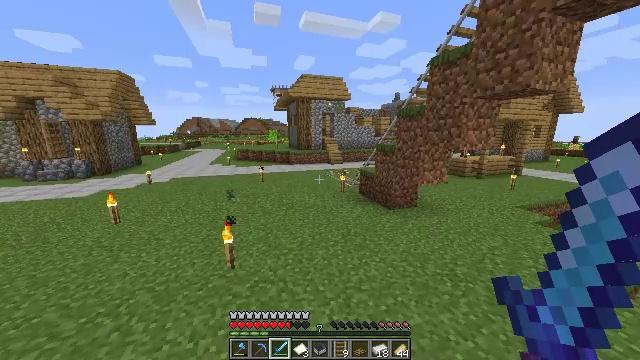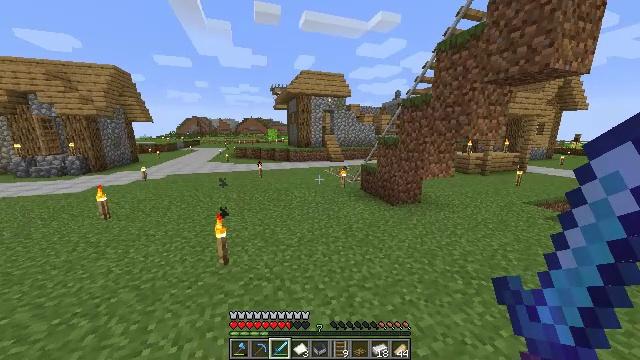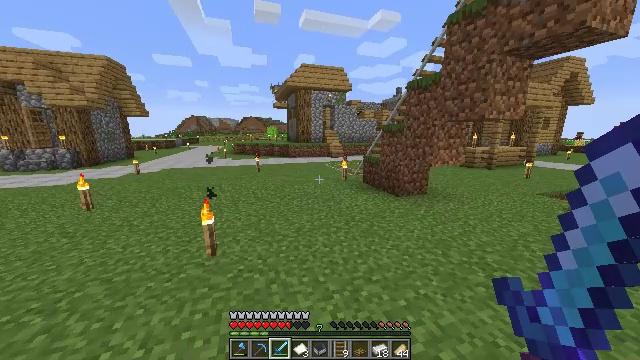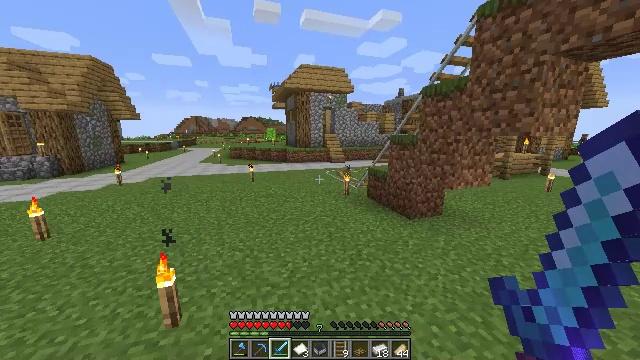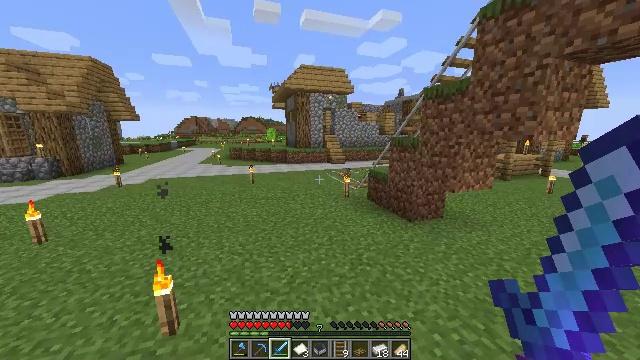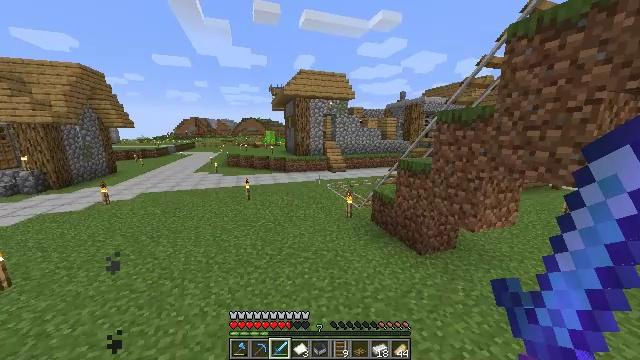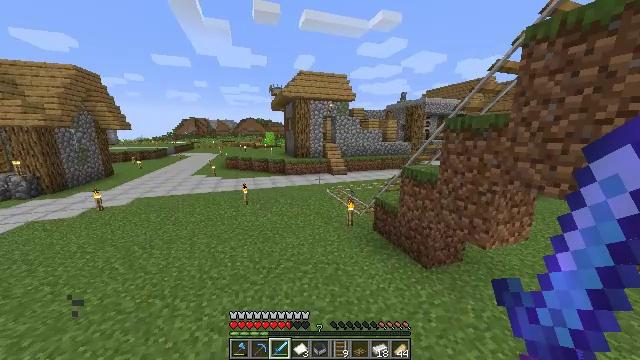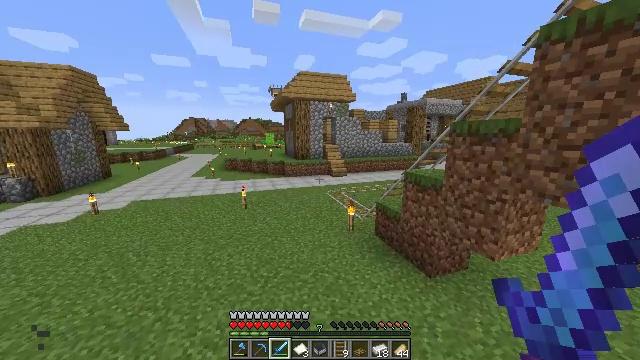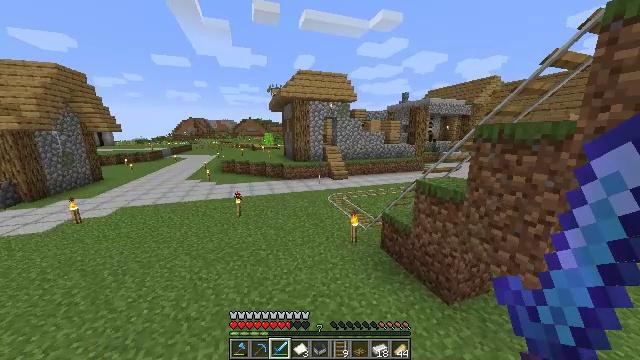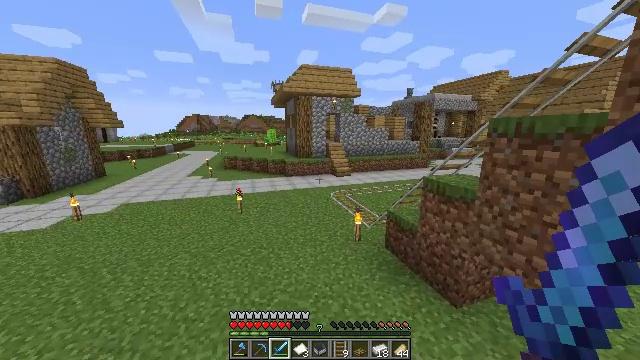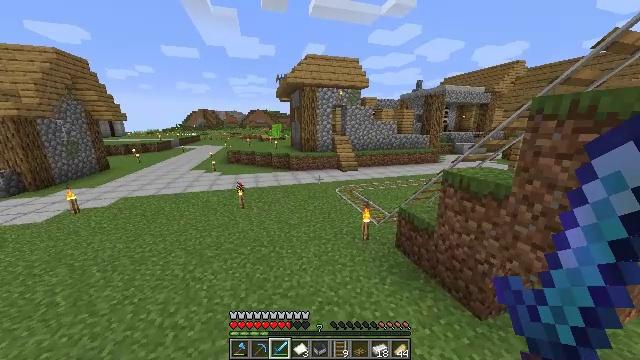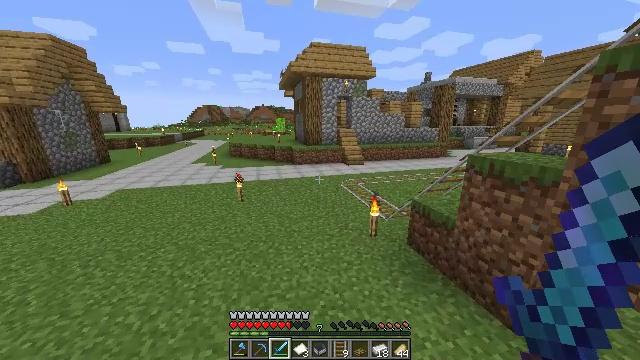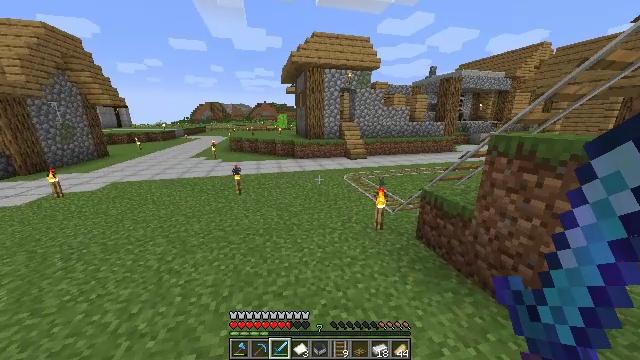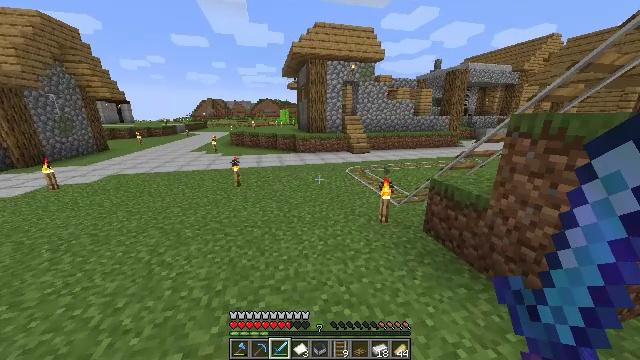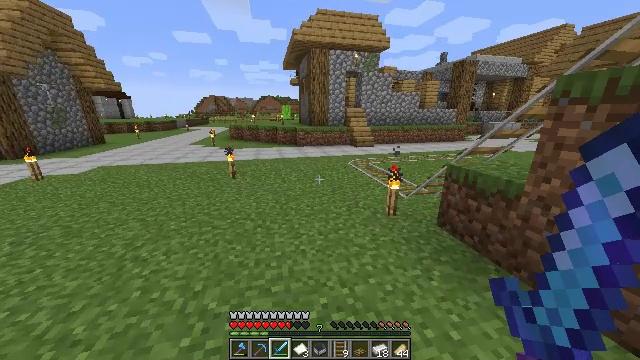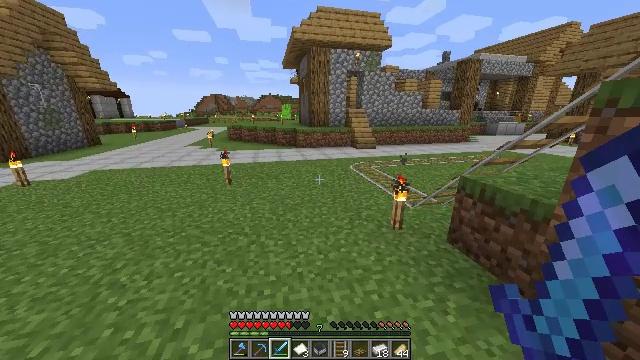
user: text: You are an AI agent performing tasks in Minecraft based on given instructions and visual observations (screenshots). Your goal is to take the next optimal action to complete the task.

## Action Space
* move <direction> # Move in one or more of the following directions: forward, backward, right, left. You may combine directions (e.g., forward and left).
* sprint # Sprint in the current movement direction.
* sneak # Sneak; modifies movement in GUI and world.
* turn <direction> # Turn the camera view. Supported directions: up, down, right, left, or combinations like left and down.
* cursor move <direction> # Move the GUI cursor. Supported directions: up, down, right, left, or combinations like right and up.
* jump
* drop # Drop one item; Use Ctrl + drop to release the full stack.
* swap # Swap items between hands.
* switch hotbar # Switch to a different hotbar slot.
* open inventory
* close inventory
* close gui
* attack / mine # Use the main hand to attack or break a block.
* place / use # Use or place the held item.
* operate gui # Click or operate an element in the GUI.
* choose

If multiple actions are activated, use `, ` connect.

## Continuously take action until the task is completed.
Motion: motion action
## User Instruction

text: Break the sugar cane.
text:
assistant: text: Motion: move forward, jump
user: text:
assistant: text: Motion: move forward, jump
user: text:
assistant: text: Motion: move forward, sprint, jump
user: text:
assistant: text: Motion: move forward, sprint, jump
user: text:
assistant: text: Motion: move forward, jump
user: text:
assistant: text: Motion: move forward, jump
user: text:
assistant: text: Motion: move forward, jump
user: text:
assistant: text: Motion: move forward, jump
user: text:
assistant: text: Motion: move forward, jump
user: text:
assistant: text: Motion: move forward, turn left and down, jump
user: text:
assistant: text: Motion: move forward, turn left, jump
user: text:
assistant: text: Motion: move forward, jump
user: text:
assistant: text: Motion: move forward, jump
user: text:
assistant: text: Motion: move forward, sprint, jump
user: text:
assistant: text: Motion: move forward, sprint, jump
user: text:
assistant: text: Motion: move forward, sprint, jump
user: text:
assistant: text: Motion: move forward, jump
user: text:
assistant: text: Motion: move forward, jump
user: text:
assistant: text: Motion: move forward, jump
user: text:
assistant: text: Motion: move forward, jump
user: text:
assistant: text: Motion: move forward, jump
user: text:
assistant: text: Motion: move forward, jump
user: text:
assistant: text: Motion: move forward, jump
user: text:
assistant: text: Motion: move forward, jump
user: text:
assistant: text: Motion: move forward, jump
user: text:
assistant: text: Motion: move forward, sprint, turn right, jump
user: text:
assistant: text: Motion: move forward, sprint, turn right, jump
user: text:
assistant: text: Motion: move forward, sprint, turn right, jump
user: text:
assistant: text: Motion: move forward, sprint, turn right, jump
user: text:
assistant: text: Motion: move forward, turn right, jump